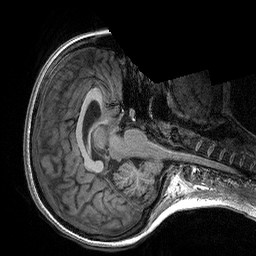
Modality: T1w
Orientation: axial
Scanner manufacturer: siemens
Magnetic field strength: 3 T
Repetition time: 2.3 s